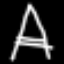
Label: The Eiffel Tower